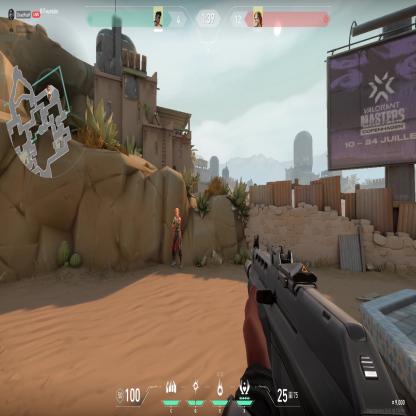
Label: enemy